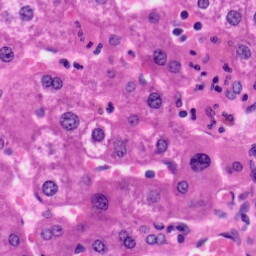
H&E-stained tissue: Liver